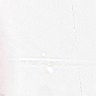
Metastatic tissue present: no